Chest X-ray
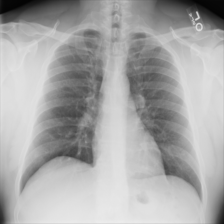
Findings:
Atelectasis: negative
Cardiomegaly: negative
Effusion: negative
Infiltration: negative
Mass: negative
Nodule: negative
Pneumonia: negative
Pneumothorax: negative
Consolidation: negative
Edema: negative
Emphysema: negative
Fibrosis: negative
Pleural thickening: negative
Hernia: negative